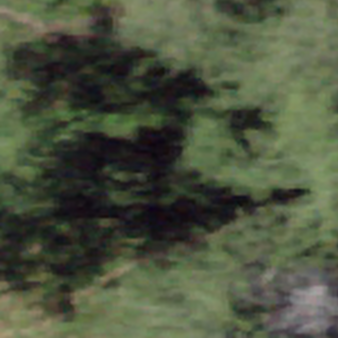
Label: other